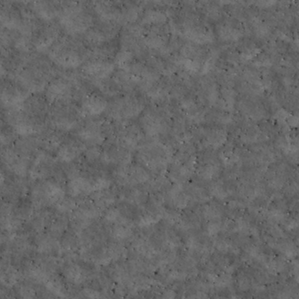
Label: non_frost